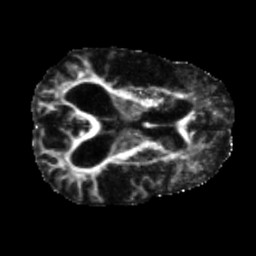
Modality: FA
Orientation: axial
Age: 69
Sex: male
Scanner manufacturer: siemens
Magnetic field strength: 3 T
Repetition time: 5.25 s
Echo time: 0.08 s